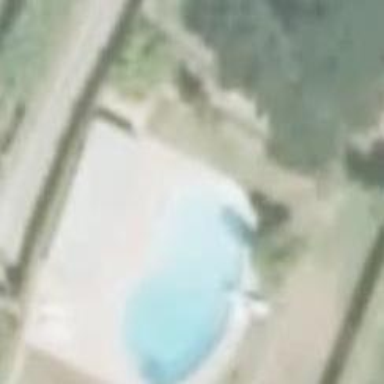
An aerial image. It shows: Swimming pool located in leisure land.